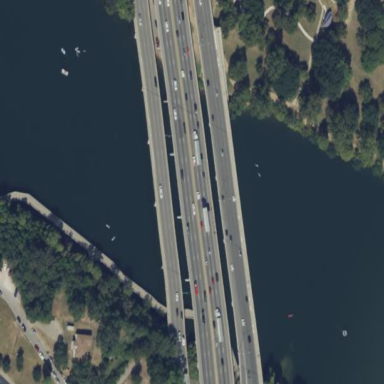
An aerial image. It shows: Man-made bridge.